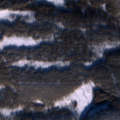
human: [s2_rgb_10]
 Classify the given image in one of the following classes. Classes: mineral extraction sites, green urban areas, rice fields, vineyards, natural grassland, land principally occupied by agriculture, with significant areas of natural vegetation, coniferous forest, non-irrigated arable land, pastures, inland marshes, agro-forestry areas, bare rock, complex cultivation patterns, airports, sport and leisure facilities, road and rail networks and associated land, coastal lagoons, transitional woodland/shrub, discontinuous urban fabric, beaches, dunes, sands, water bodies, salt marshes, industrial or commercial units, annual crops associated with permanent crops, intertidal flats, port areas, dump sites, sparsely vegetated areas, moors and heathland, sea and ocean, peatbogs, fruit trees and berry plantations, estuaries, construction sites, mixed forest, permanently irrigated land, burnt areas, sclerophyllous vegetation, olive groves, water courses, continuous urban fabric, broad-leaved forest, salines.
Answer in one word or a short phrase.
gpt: coniferous forest, mixed forest